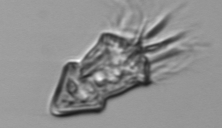
Label: Strombidium_inclinatum